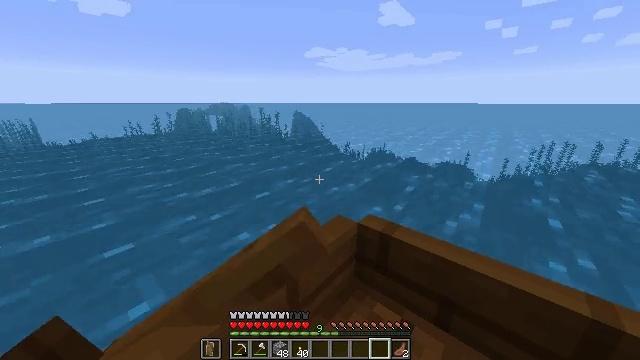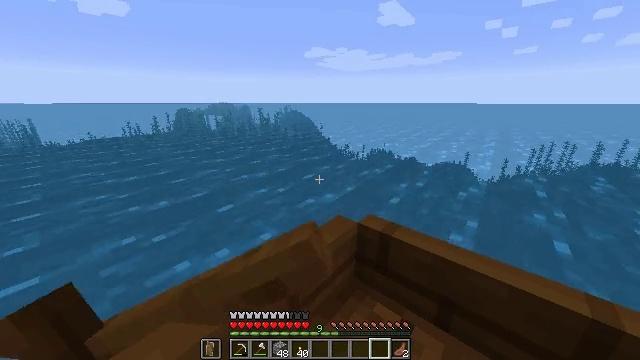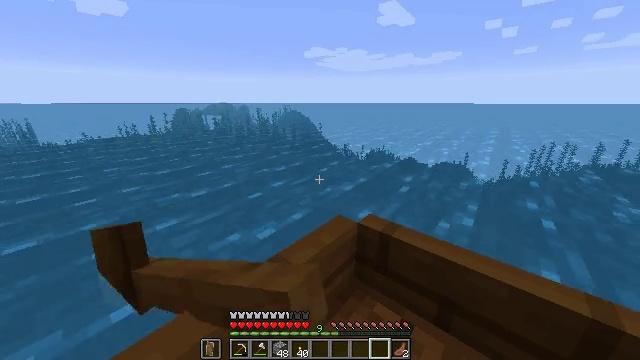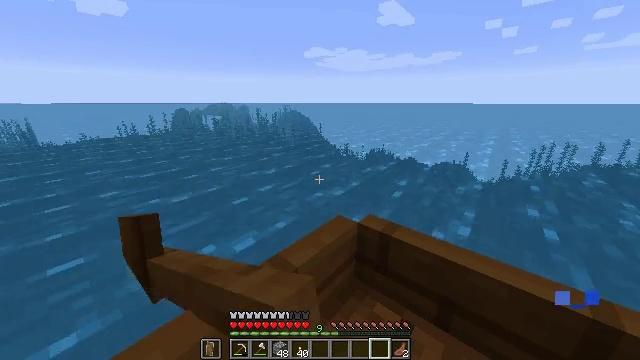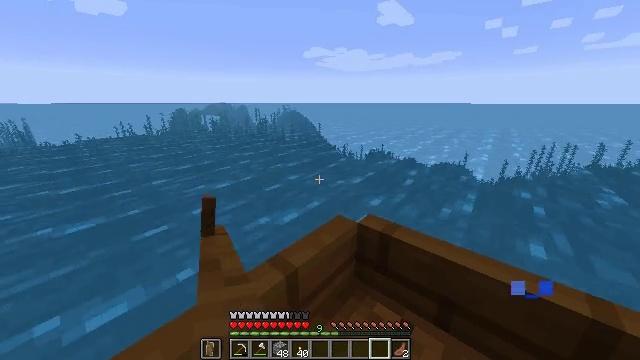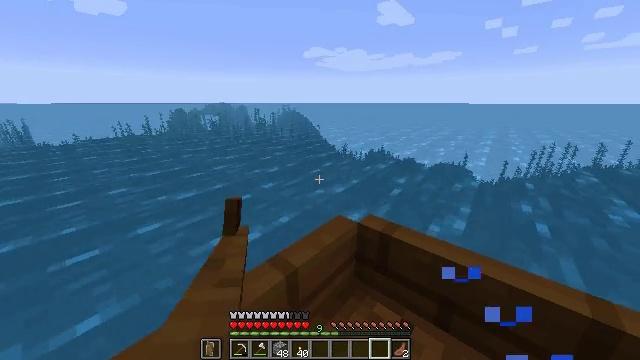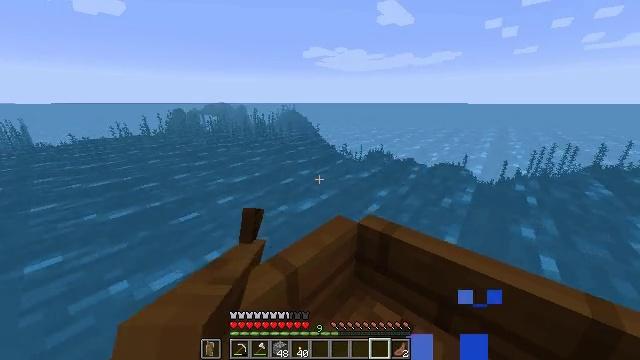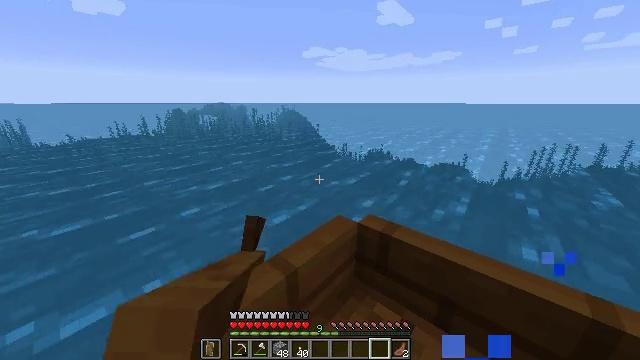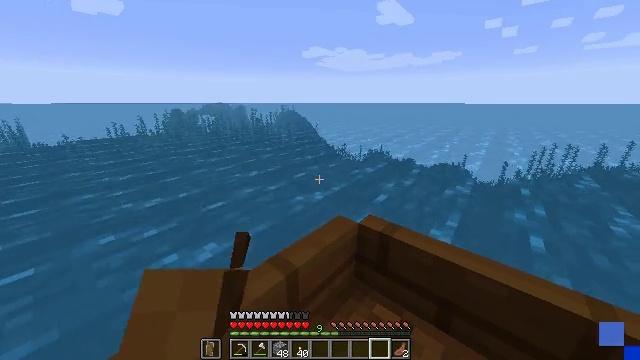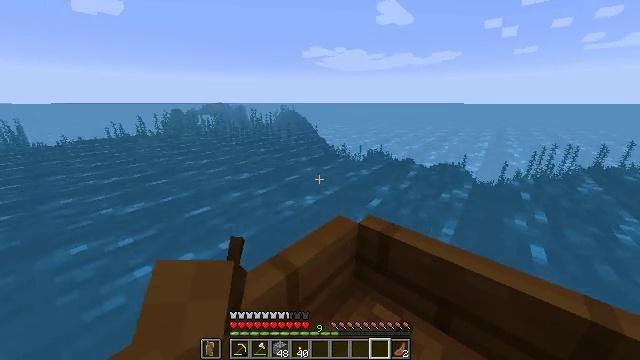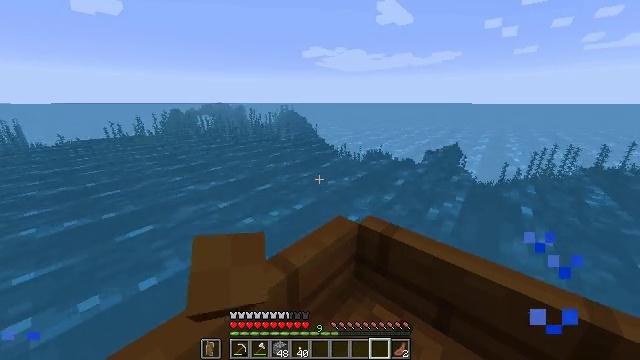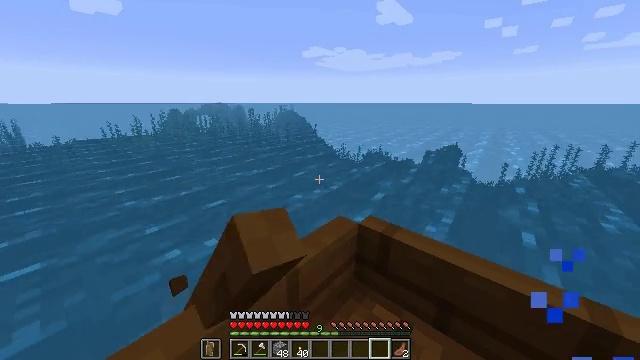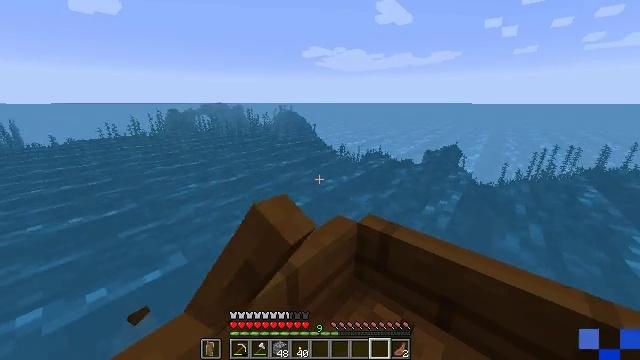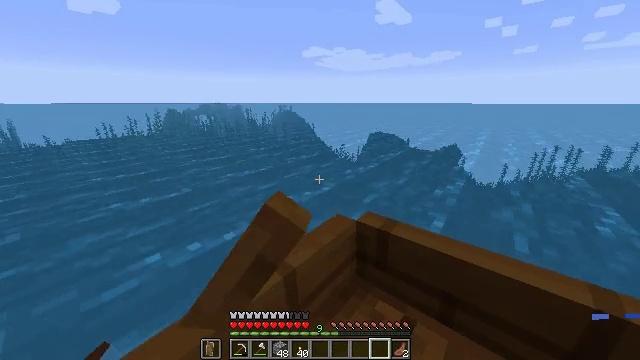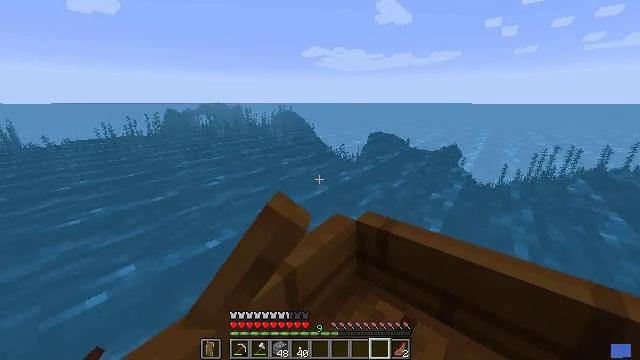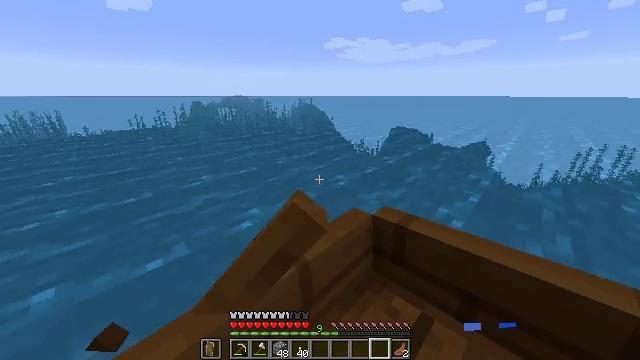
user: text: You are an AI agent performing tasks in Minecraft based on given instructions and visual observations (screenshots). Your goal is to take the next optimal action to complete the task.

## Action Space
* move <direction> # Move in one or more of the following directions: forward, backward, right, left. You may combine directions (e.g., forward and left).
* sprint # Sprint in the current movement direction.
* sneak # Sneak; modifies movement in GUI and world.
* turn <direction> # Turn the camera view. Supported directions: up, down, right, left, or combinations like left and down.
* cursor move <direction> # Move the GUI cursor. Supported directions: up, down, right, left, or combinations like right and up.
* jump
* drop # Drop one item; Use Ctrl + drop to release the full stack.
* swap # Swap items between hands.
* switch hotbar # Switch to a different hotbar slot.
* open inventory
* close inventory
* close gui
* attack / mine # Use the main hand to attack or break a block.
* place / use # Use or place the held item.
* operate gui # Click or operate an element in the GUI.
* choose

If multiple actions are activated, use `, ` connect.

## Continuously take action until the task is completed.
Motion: motion action
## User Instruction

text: Mine the kelp plant underwater.
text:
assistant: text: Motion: move forward, sprint
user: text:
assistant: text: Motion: move forward, sprint
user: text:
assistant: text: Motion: move forward, sprint
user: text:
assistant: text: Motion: move forward, sprint
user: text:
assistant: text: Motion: move forward, sprint
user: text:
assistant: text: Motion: move forward, sprint
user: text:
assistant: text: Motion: move forward, sprint
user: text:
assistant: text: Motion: move forward, sprint
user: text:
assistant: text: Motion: move forward, sprint
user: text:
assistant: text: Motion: move forward, sprint
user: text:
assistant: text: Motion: move forward, sprint
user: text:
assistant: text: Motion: move forward, sprint
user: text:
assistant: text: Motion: move forward, sprint
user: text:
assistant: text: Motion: move forward, sprint
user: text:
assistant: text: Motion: move forward, sprint, turn left and down
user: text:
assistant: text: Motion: move forward, sprint, turn left and down
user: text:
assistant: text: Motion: move forward, sprint, turn left
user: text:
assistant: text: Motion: move forward, sprint
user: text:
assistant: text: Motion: move forward, sprint
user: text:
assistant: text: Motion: move forward, sprint
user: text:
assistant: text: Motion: move forward, sprint
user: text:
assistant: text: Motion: move forward, sprint
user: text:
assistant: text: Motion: move forward, sprint, turn right
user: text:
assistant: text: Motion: move forward, sprint
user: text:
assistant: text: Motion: move forward, sprint, turn left and down
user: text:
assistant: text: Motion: move forward, sprint, turn left and down
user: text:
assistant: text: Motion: move forward, sprint, turn left and up
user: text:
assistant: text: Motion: move forward, sprint, turn left and up
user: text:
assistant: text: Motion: move forward, sprint, turn left
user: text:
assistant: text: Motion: move forward, sprint